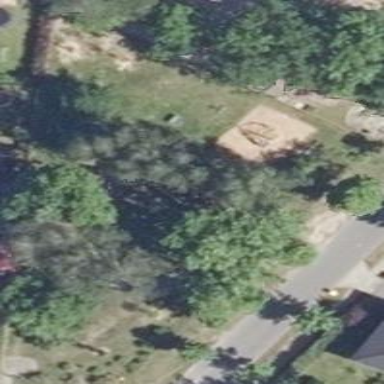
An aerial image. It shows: Playground surrounded by fence.